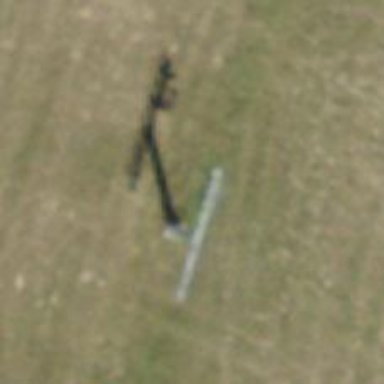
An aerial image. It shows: Pylon for aerialway.